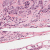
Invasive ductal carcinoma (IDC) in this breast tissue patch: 1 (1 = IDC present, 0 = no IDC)